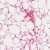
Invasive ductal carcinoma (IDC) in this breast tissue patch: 0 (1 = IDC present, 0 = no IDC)